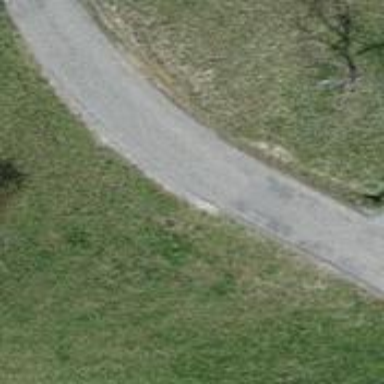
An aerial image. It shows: Unclassified road.